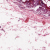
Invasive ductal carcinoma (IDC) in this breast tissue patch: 0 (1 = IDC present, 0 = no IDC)